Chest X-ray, PA view. Patient: 36 years old, sex M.
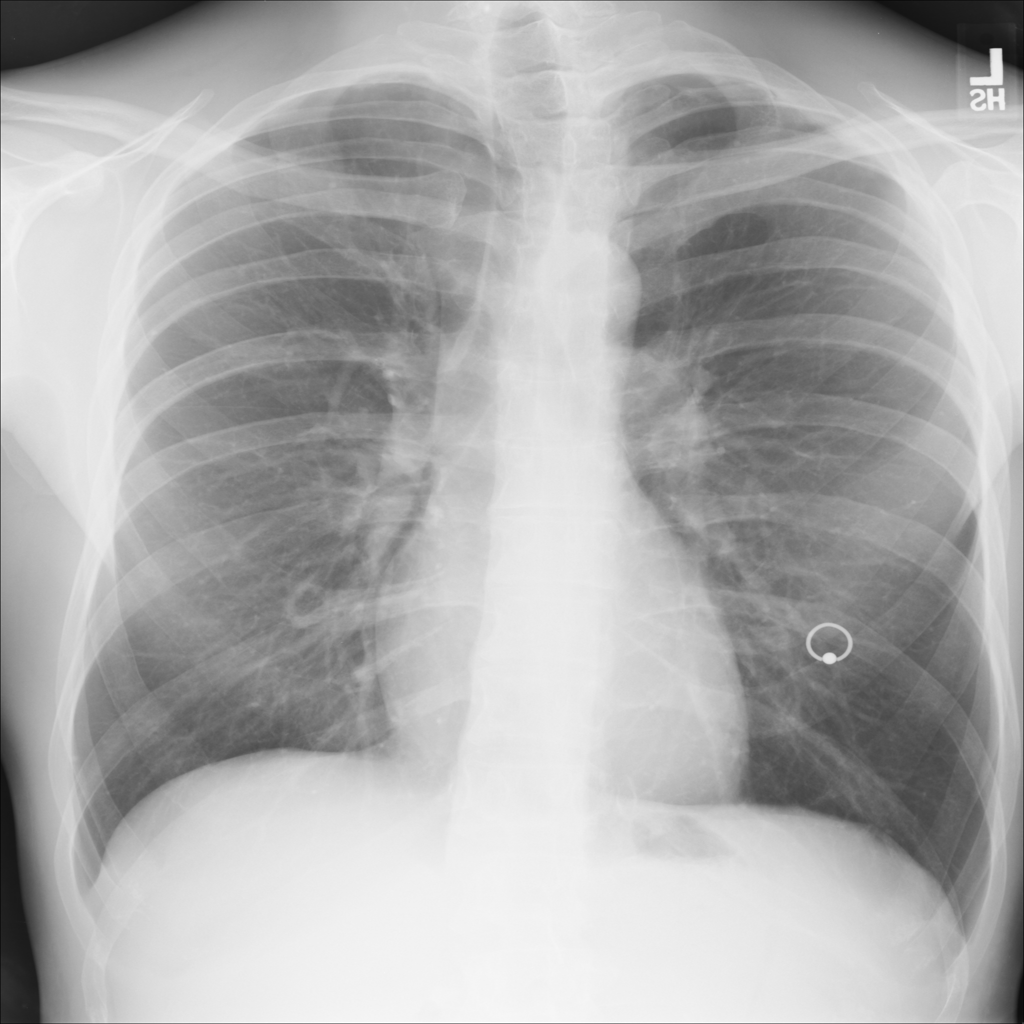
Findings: No Finding